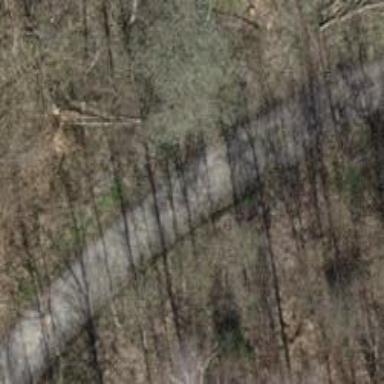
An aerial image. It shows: Unpaved path.